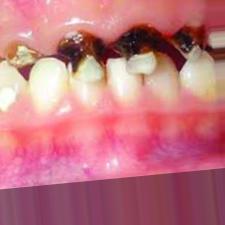
Condition: Caries